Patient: sex M, age 49
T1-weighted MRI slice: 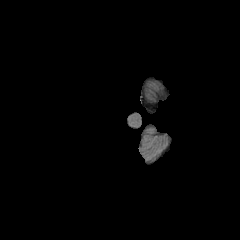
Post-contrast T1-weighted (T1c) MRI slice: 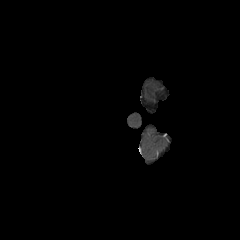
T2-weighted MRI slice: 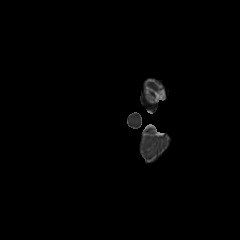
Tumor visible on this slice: no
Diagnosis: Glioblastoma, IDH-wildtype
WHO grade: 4